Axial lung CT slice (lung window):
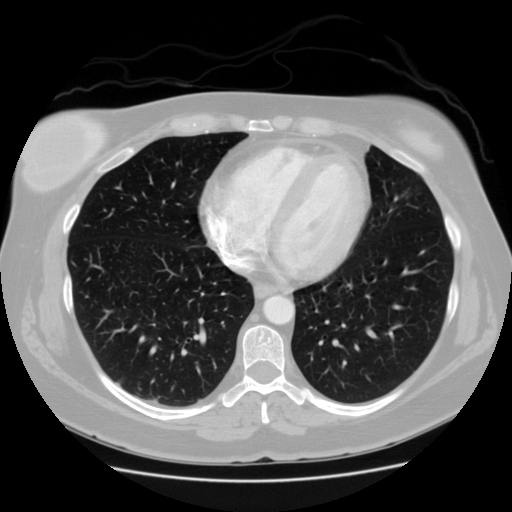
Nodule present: no